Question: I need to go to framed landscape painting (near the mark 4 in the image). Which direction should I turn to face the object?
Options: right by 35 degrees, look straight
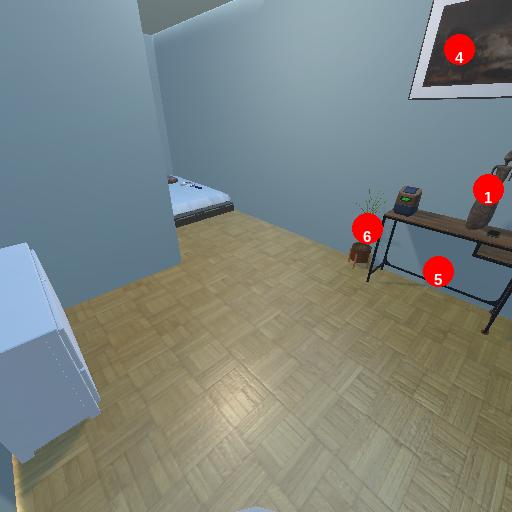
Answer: right by 35 degrees